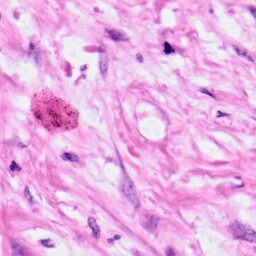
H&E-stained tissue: Pancreatic